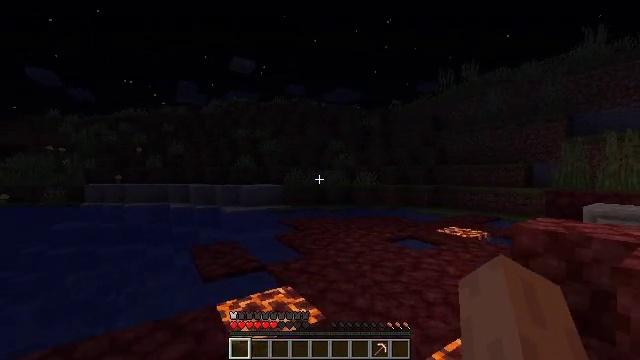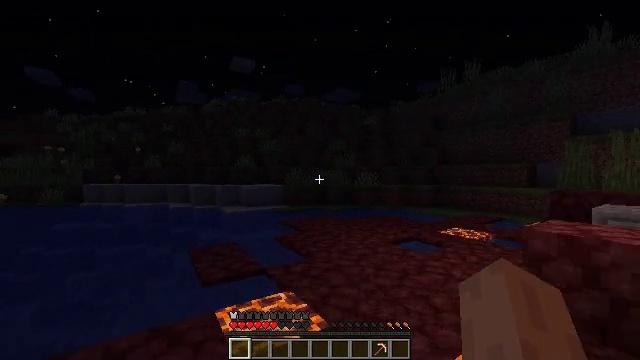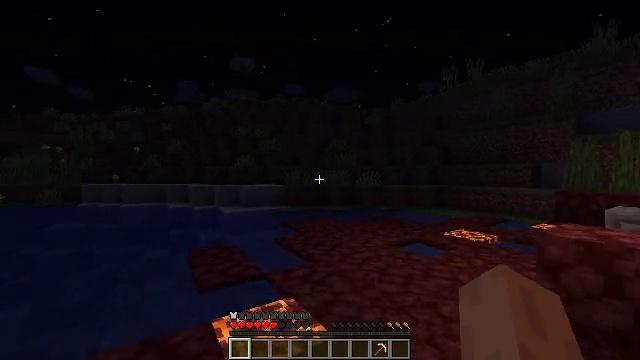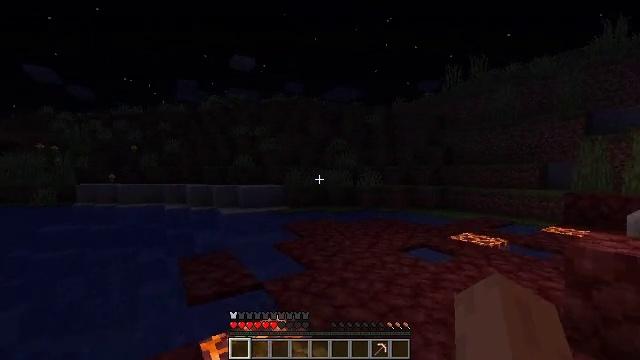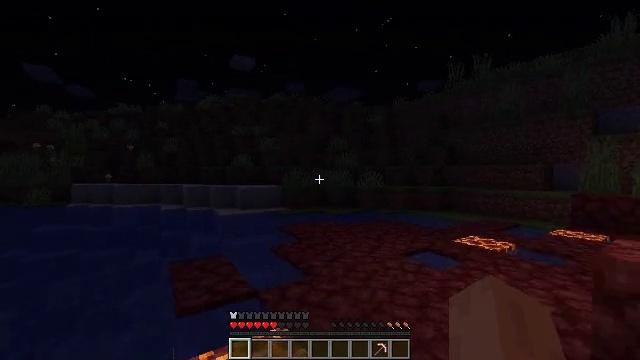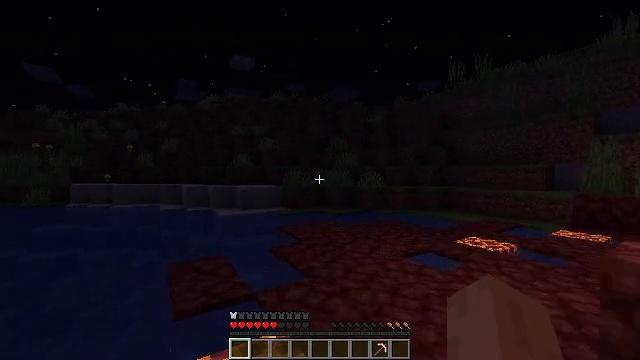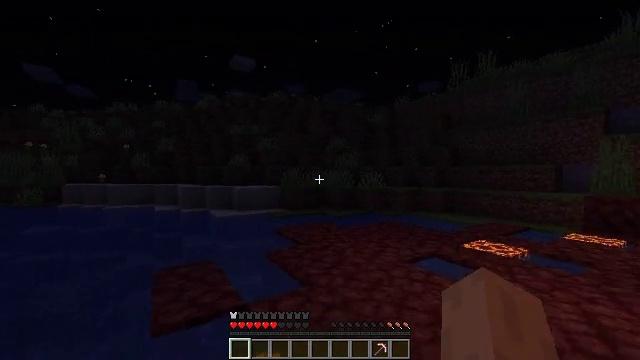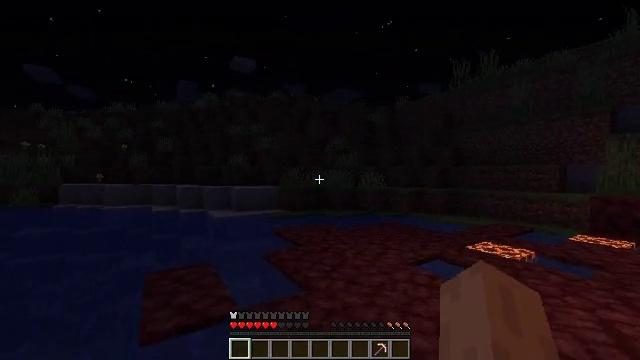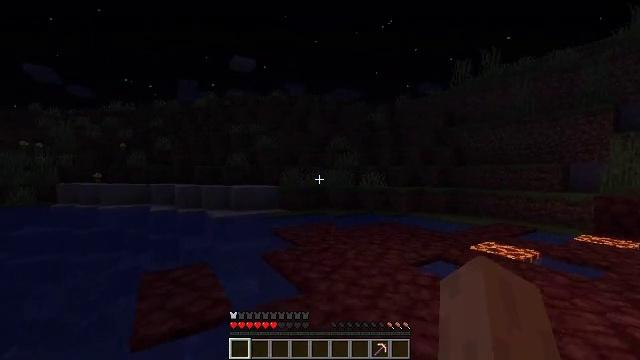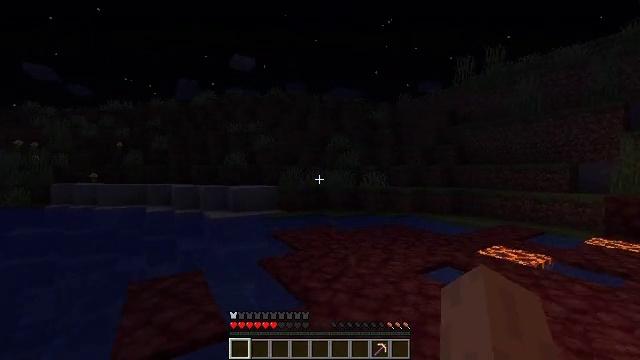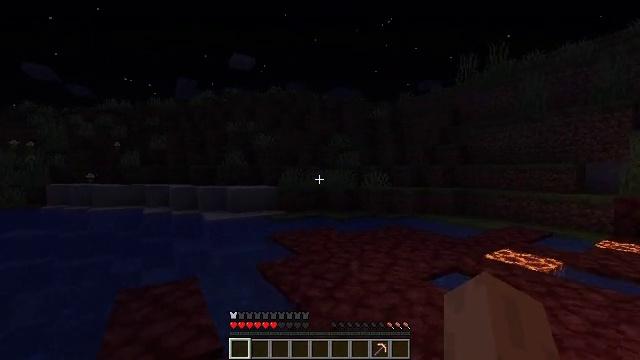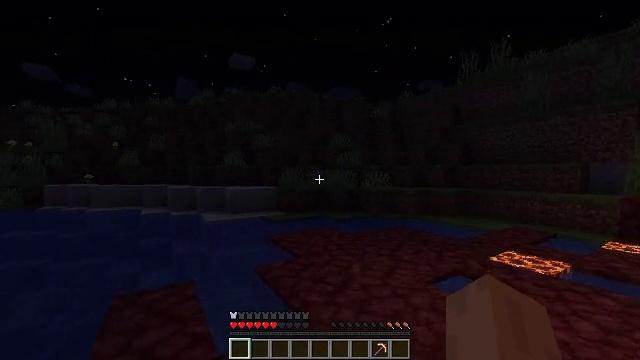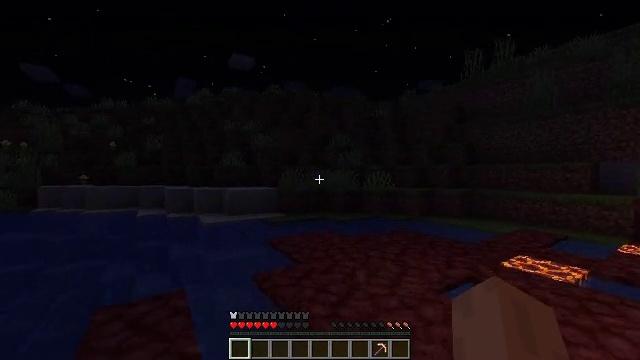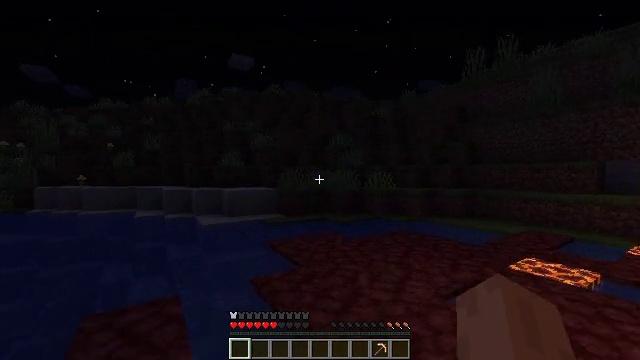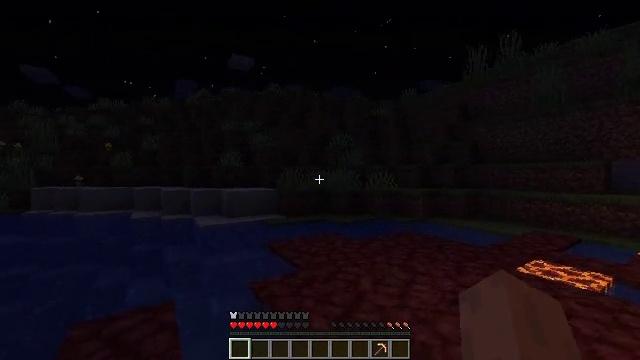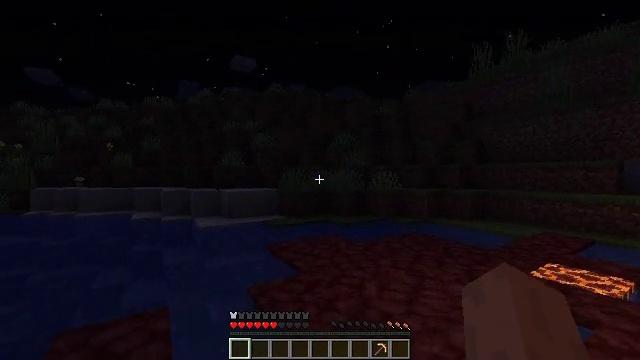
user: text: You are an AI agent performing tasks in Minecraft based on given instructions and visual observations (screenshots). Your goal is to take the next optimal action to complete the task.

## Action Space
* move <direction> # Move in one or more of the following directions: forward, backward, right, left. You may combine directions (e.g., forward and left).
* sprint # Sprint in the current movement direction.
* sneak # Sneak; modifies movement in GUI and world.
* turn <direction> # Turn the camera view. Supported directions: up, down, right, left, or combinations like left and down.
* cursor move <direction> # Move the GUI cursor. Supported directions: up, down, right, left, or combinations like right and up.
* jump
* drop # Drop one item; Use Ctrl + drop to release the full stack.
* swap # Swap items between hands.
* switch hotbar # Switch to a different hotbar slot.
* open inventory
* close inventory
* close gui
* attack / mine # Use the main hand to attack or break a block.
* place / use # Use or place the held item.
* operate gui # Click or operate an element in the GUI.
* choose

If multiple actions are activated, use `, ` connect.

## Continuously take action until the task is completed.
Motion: motion action
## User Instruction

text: Mine grass block from the ground.
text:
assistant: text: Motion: move forward
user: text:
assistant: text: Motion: move forward
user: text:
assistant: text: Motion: move forward
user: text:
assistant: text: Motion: move forward
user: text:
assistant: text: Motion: move forward
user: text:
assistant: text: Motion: move forward
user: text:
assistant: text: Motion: move forward
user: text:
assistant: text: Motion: move forward
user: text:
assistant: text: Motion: move forward
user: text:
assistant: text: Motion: move forward
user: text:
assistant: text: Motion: move forward
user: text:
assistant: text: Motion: move forward
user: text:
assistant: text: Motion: move forward
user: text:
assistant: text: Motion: move forward
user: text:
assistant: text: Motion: move forward
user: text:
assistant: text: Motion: move forward
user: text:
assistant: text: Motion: move forward, turn left and down
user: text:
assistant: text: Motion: move forward and move right, turn left and down
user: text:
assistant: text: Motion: move forward and move right, turn left and down
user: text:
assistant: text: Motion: move forward and move right, turn left and down
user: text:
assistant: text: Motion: move forward and move right, turn left and down
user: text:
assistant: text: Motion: move forward and move right, turn left
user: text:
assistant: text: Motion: move forward and move right, turn left
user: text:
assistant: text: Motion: move forward and move right, turn left
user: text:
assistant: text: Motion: move forward
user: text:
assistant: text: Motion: move forward
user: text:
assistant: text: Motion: move forward and move right
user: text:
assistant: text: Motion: move forward and move right, turn right
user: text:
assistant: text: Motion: move forward and move right, turn right
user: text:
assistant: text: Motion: move forward and move right, turn right